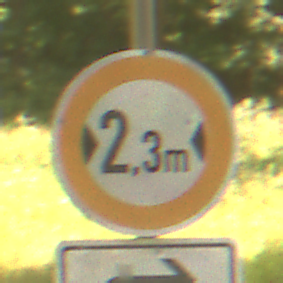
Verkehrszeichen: TatsaechlicheBreite2Komma3
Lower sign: RichtungsangabeDurchPfeile5
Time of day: Midday
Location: Outdoor (Nature)
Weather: PartlyCloudy
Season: NotSpecified
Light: Natural